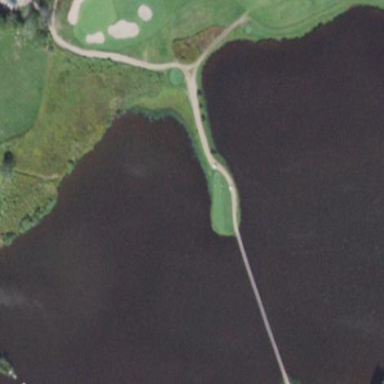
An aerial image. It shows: Rough area on grassy golf course.